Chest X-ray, PA view. Patient: 72 years old, sex M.
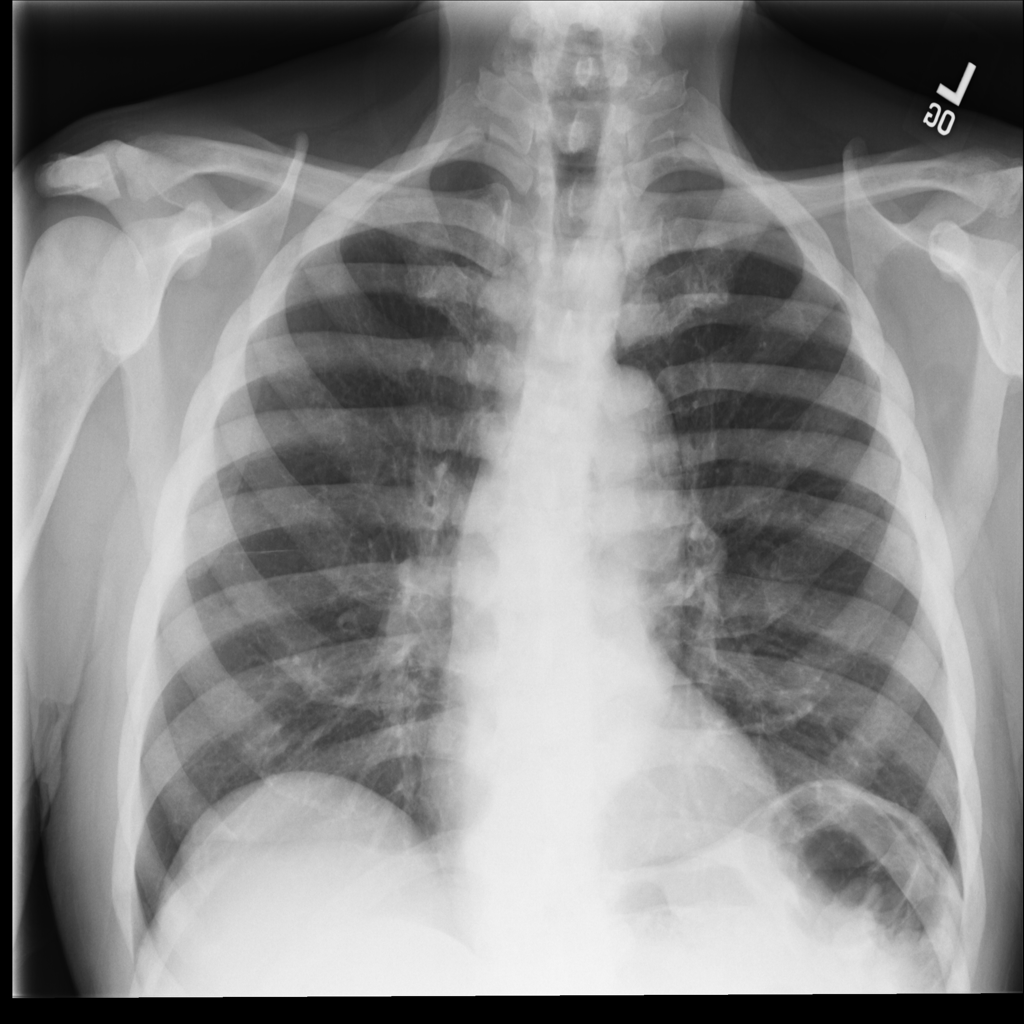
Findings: No Finding